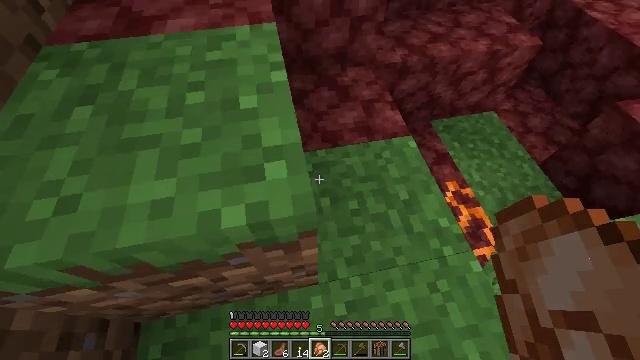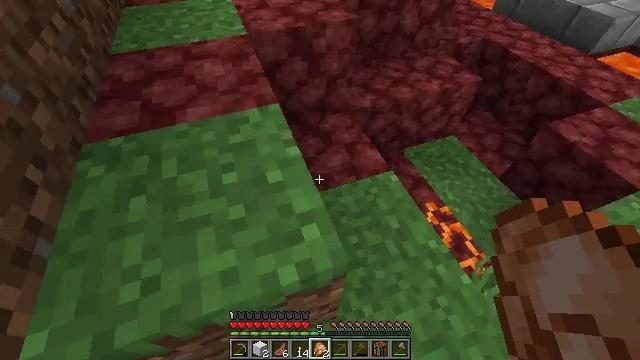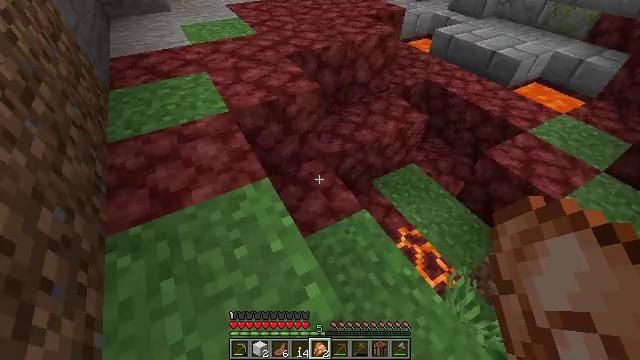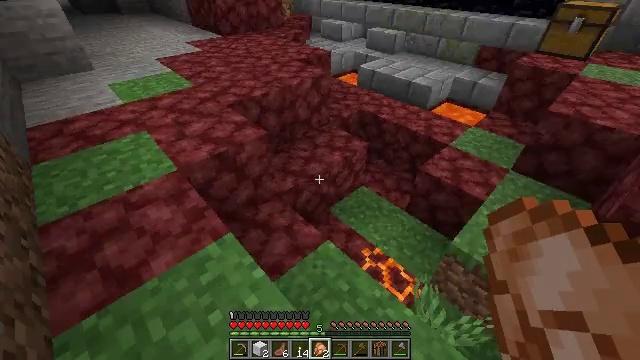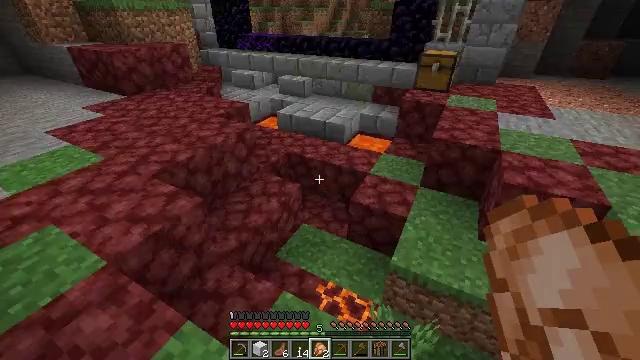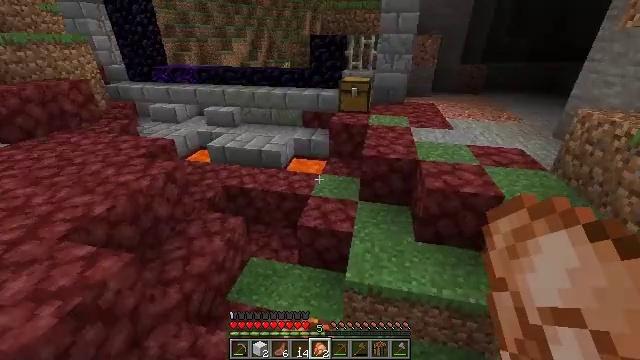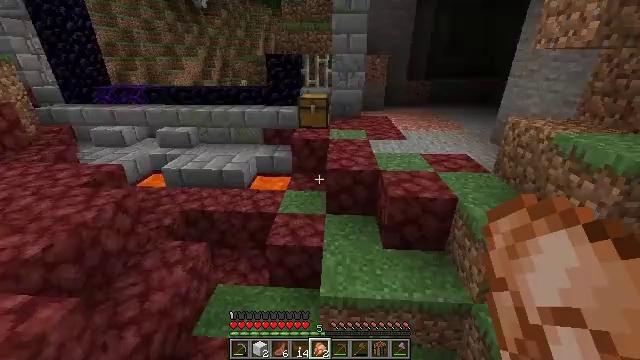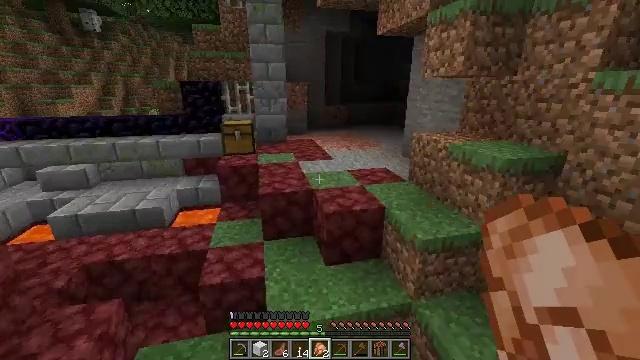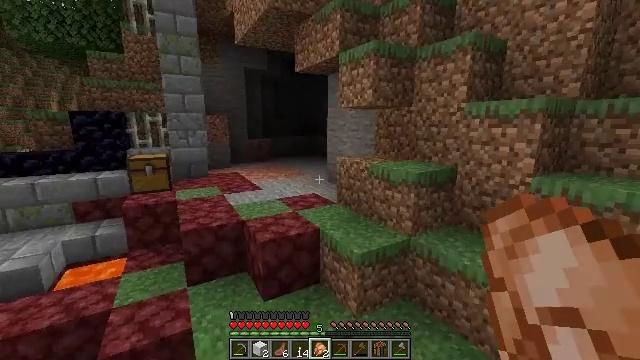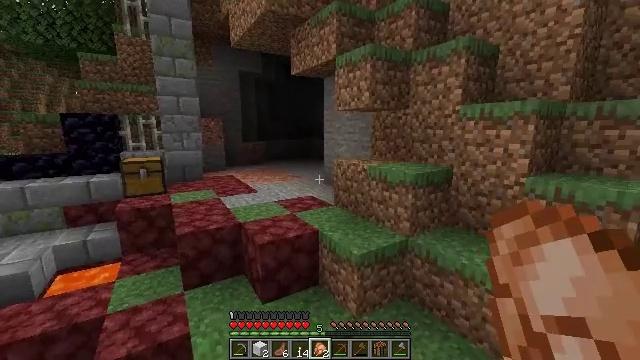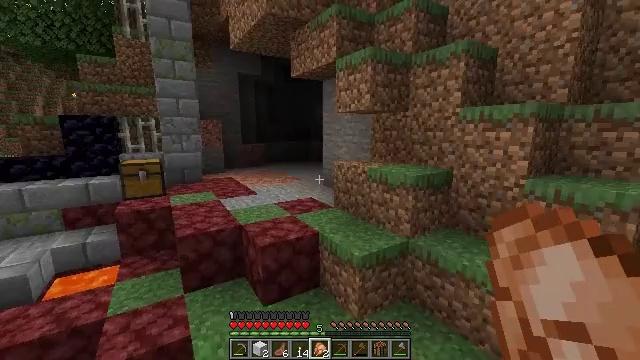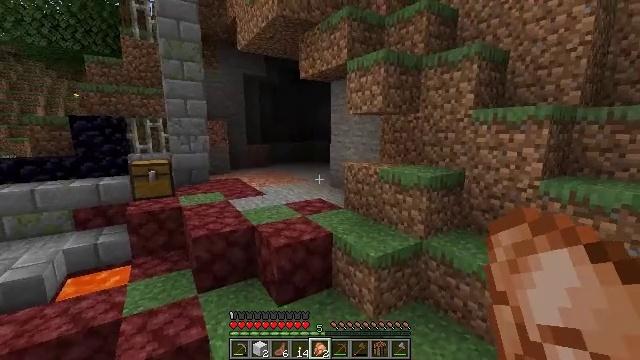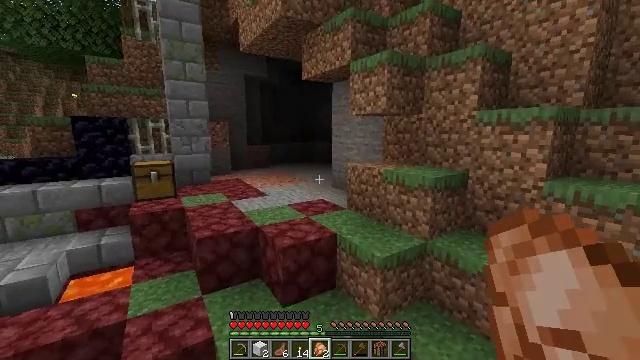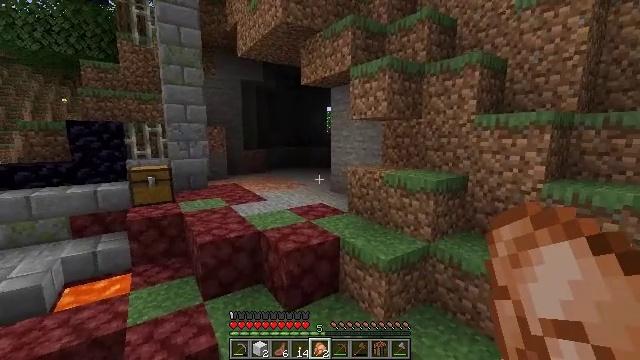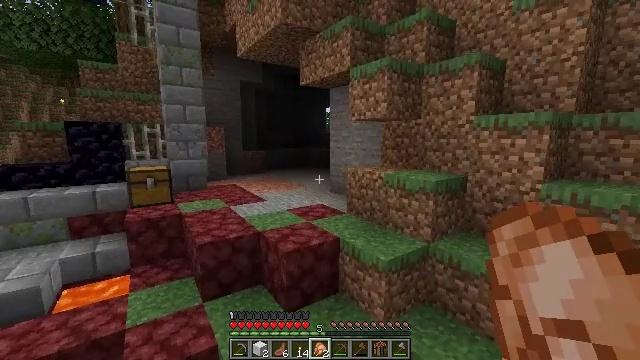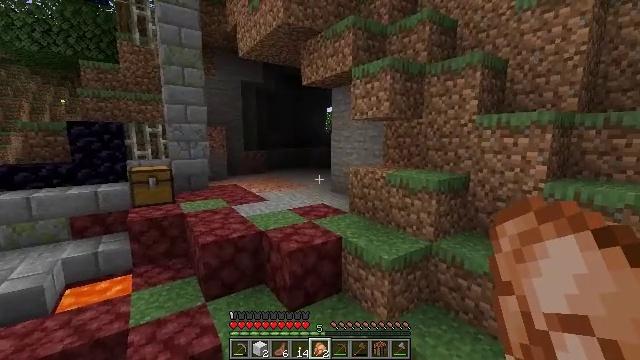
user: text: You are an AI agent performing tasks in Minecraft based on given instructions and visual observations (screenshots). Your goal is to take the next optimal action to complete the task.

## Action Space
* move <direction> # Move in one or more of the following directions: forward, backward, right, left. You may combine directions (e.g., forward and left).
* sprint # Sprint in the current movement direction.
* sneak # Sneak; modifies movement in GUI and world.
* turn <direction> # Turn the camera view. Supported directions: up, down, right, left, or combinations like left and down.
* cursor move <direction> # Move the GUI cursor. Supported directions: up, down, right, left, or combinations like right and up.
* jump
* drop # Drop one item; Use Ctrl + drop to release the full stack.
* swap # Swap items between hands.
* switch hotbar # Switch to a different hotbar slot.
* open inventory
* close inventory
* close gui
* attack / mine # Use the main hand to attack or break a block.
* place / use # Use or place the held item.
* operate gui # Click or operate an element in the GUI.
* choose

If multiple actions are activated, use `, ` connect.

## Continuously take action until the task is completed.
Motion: motion action
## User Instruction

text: Mine a chest to move it.
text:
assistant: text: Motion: move forward and move left, turn right and up, jump
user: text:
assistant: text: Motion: move forward and move left, turn right and up, jump
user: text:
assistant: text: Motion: move forward and move left, turn right and up, jump
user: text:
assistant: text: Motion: move forward and move left, turn right and up, jump
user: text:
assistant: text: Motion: move forward and move left, turn right and up
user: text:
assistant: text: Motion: move forward and move left, turn right and up
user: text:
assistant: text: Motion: move forward and move left, turn right and up
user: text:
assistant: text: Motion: move left, turn right and up
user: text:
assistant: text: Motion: move left, turn right
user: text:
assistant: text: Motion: move left
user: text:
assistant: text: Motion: move left
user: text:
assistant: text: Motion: no_op
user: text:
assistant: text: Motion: turn right and up
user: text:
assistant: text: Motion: no_op
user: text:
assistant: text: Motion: no_op
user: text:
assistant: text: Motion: no_op
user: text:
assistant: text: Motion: no_op
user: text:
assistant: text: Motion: move left
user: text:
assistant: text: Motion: move left
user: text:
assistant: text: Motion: move left
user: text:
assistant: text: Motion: move left
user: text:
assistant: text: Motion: move left
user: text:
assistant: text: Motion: move left
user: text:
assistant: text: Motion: move left
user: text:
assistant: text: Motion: move left
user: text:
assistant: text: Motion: no_op
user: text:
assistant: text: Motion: no_op
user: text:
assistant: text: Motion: no_op
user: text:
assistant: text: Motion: no_op
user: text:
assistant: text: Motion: no_op